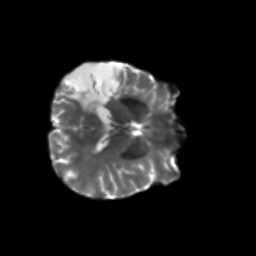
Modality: T2w
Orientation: axial
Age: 59
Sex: female
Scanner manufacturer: siemens
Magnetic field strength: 3 T
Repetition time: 5.25 s
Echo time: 0.08 s